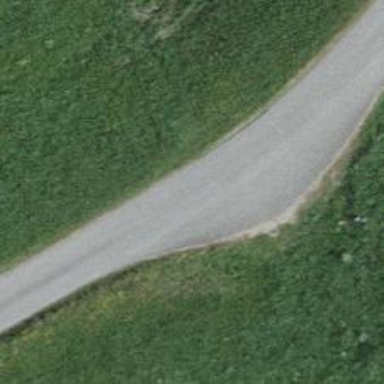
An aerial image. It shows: Passing place on the road.